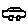
Label: car